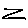
Label: zigzag